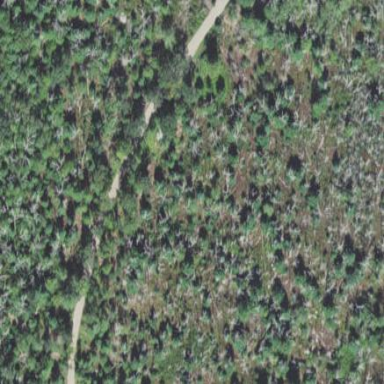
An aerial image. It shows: Woodland consisting of broadleaved trees.